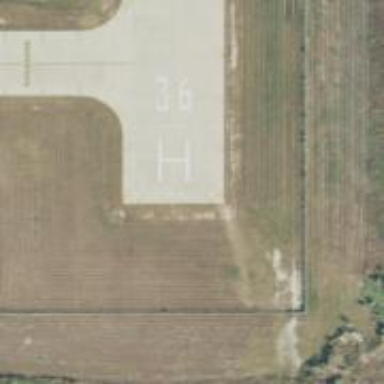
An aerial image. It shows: Image showing helipad at airport.